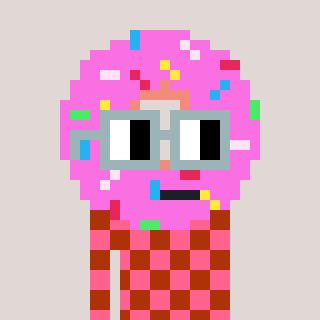
a pixel art character with square dark gray glasses, a doughnut-shaped head and a hotbrown-colored body on a warm background